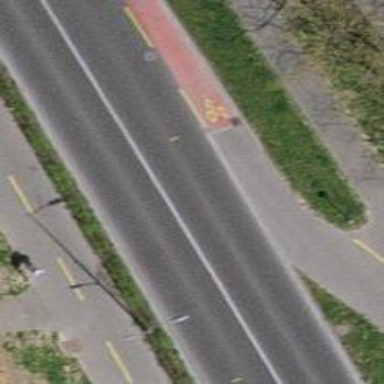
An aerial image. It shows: Asphalt cycleway.